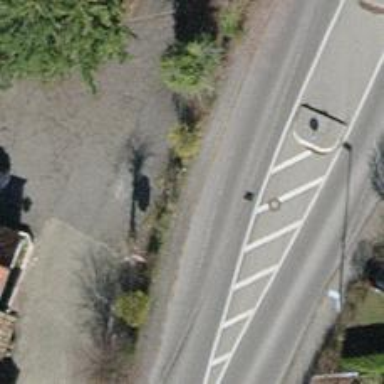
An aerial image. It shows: Bus stop with platform for public transport.